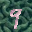
Label: 9